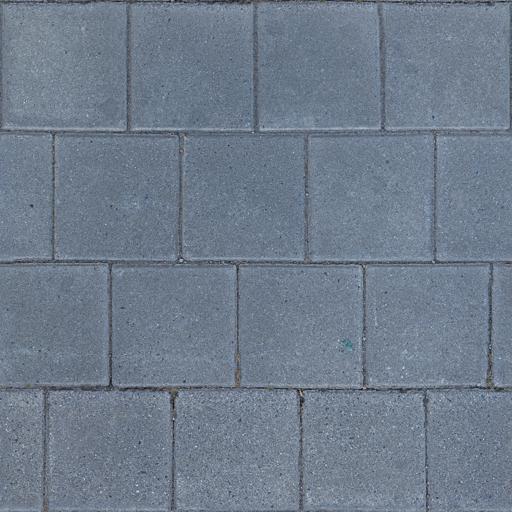
Tags: pavement paving stones